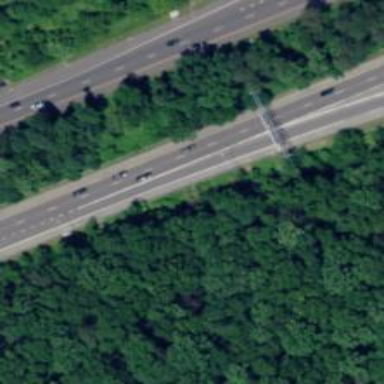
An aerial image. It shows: Motorway junction.